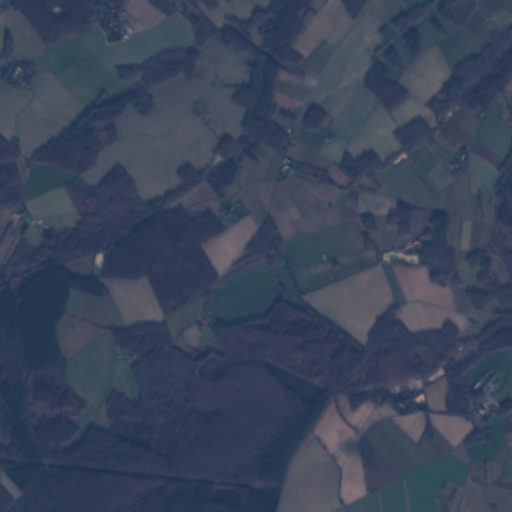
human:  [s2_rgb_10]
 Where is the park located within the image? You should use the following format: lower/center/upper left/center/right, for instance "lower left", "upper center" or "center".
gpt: The park is located in the upper left of the image.
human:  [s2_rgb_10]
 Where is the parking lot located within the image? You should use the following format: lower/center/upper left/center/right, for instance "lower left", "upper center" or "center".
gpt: The parking lot is located in the upper left of the image.
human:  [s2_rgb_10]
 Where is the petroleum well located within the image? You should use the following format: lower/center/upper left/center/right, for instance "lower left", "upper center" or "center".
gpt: The petroleum well is located in the upper left of the image.
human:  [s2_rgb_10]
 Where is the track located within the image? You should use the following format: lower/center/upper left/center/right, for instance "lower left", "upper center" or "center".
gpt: There is no track in the image.